Question: I'm trying to make my app to Fullscreen (with no any bar) how I can coding to set it. (Android version 4.0.3)
Thx very Much
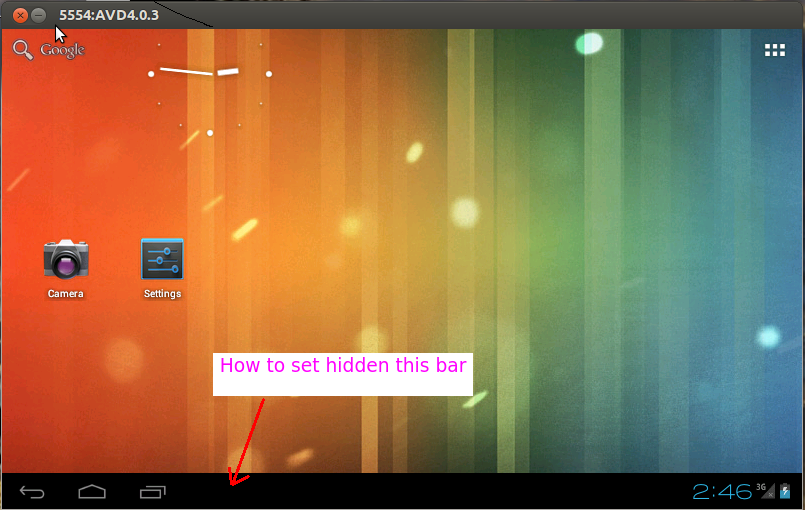
Answer: You can't hide that bar. <URL>.
So if you want to do that you'll have to make your own custom version of the OS to allow for it.